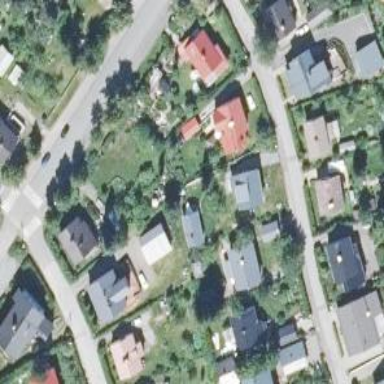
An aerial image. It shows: Residential area.